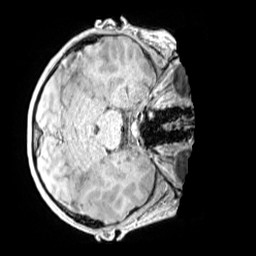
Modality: MP2RAGE
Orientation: axial
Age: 12
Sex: male
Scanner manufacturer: siemens
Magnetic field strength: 3 T
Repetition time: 4 s
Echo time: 0.00299 s